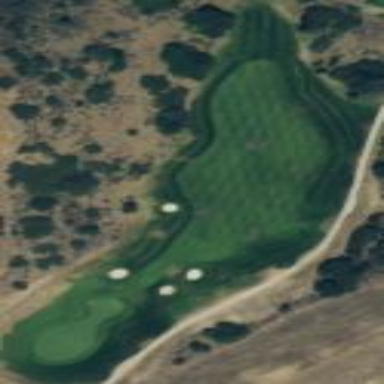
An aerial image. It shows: Rough grassy area used for golf.